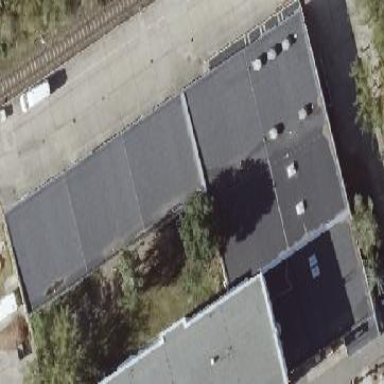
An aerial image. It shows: Office building with flat roof.